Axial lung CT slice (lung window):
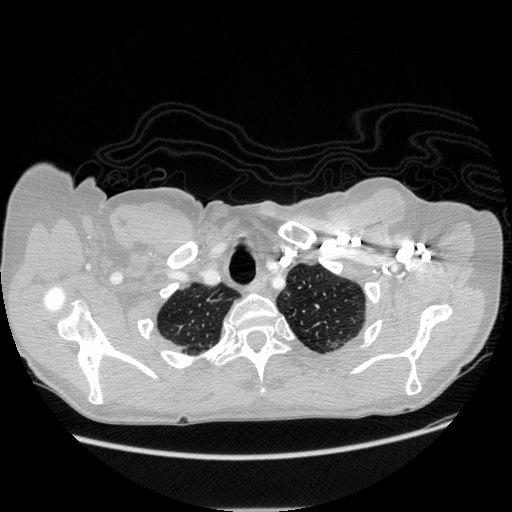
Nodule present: no